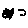
Label: hexagon